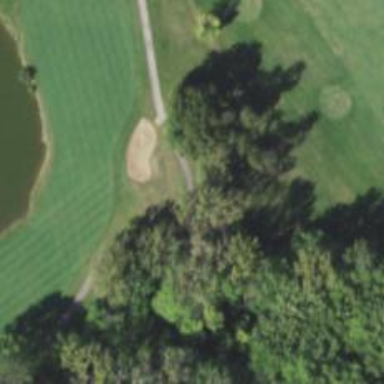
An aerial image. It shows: Service road designated as golf cart path.